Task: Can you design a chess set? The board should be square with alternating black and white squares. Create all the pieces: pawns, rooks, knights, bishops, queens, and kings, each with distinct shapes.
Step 1885:
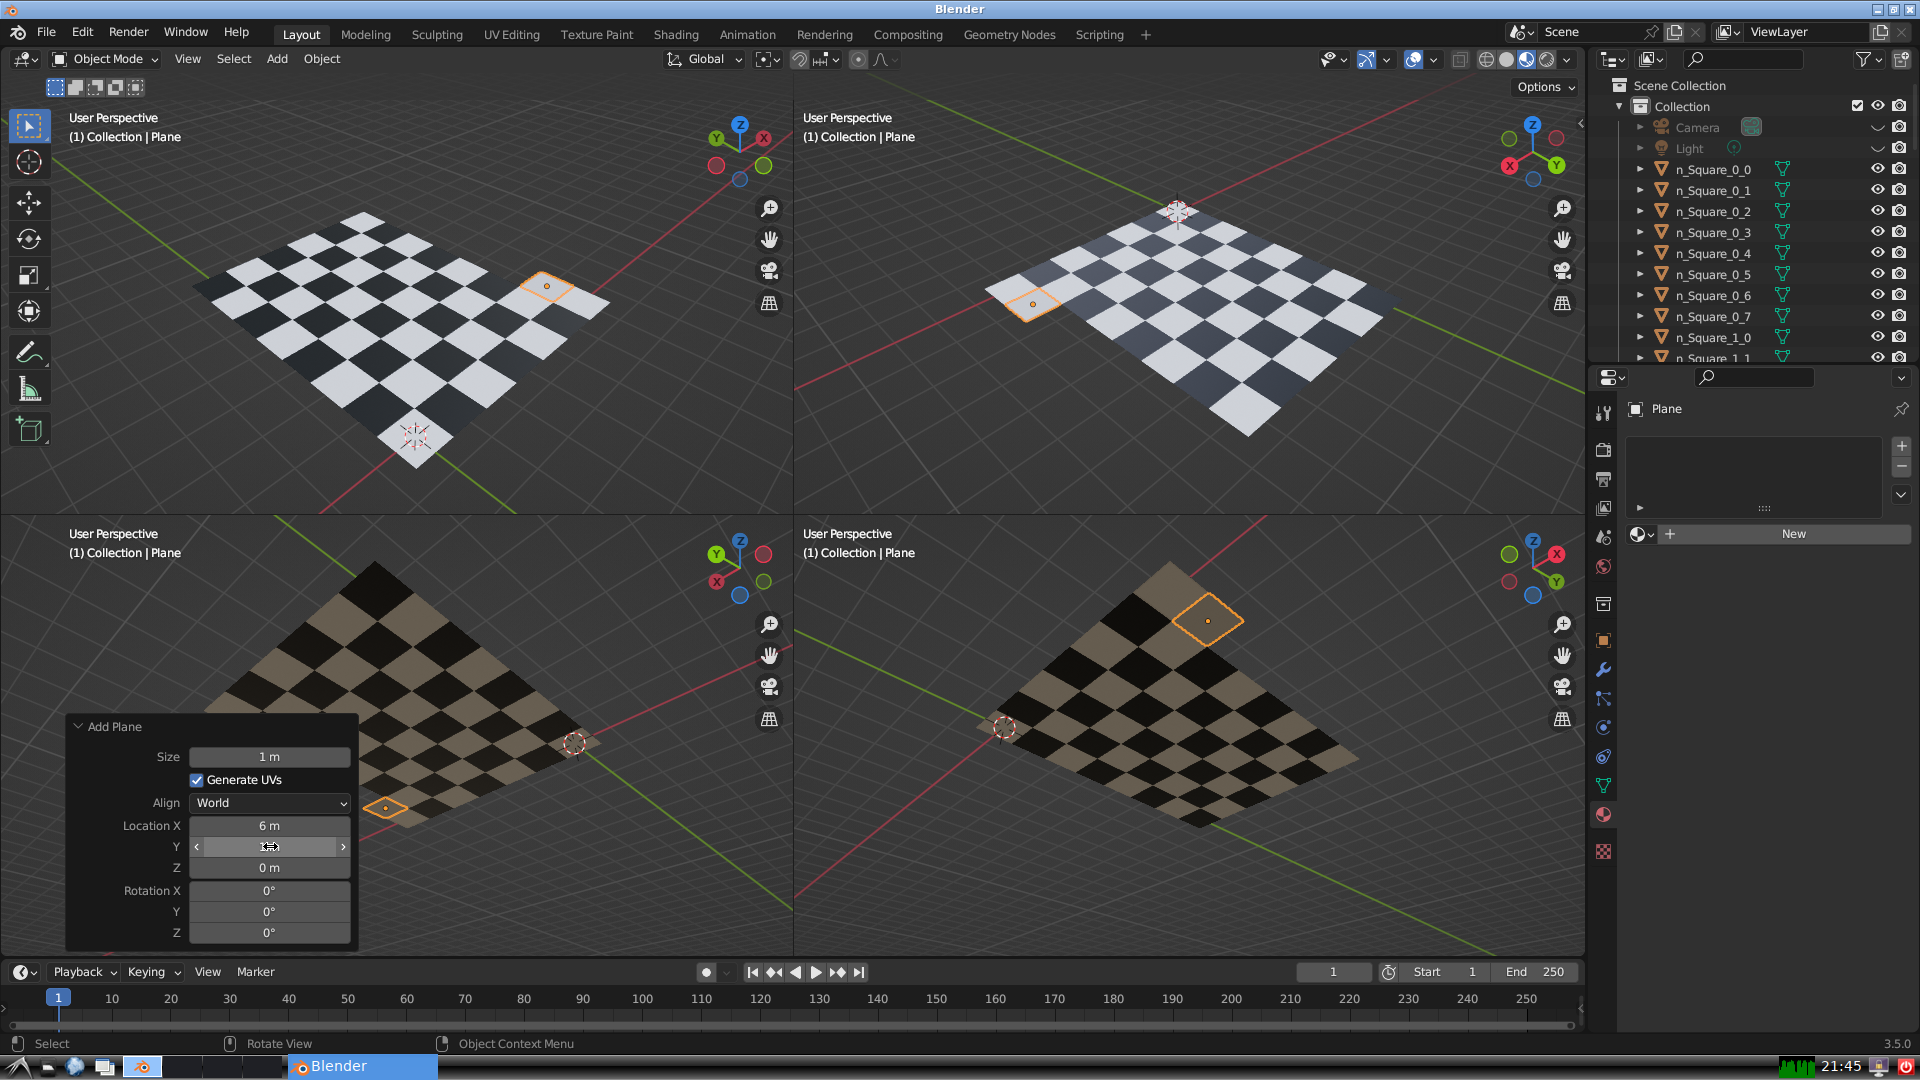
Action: {"mouse_move": [270, 867]}